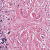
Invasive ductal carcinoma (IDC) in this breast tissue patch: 1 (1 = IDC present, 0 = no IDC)